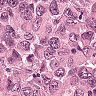
Metastatic tissue present: yes